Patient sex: F
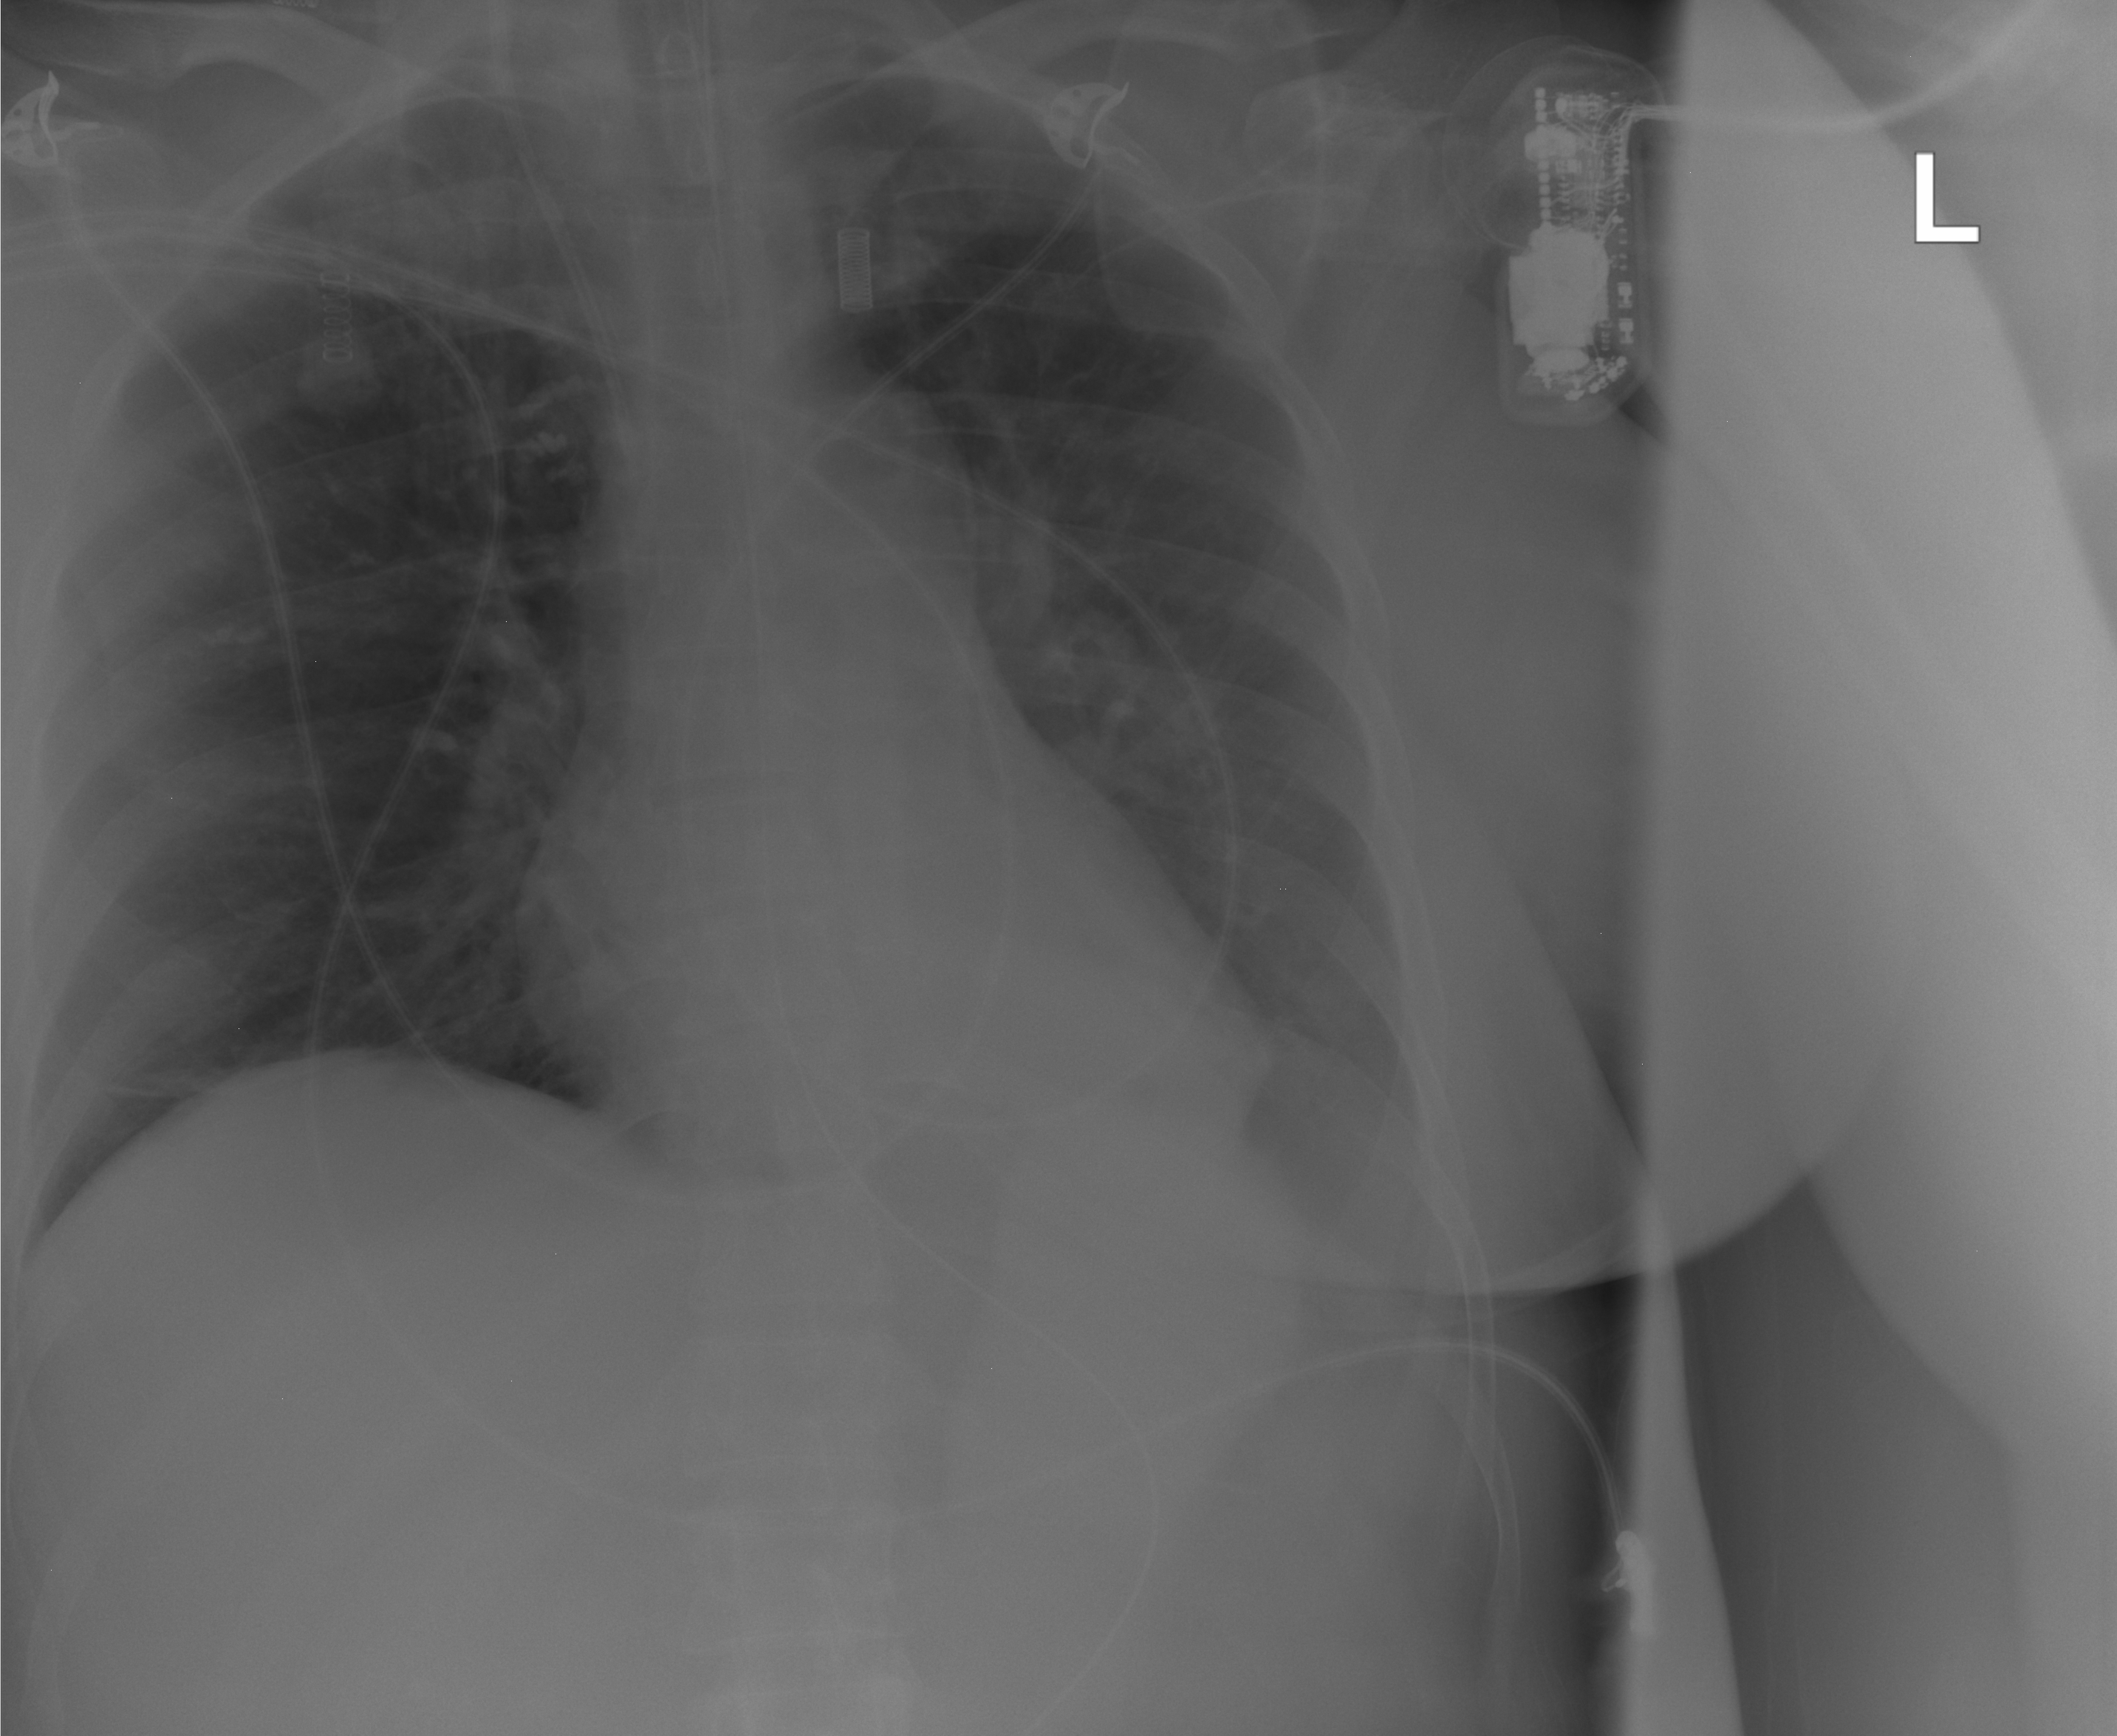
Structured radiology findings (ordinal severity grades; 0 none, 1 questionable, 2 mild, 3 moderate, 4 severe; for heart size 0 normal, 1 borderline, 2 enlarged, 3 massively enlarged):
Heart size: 2
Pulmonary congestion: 2
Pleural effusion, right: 0
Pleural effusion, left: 2
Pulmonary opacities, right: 0
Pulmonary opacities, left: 0
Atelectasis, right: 0
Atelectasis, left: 2